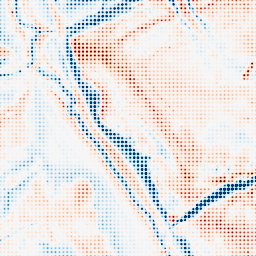
Category: trend_removal
Decomposition family: local_polynomial
Decomposition parameters: window_size: 31
degree: 3
Upsampling method: sinc_hamming
Upsampling parameters: scale: 8
kernel_size: 4
Upsampling scale: 8